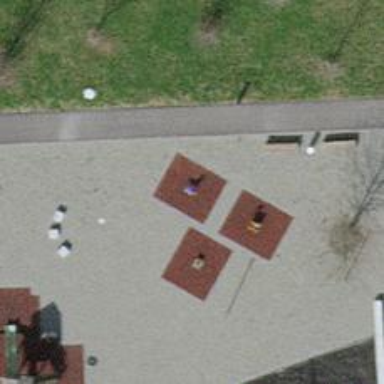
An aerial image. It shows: Playground with springy equipment.